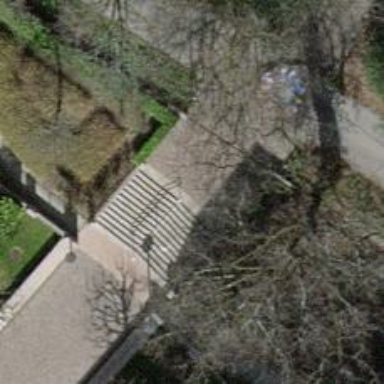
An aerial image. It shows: Set of steps on the road.